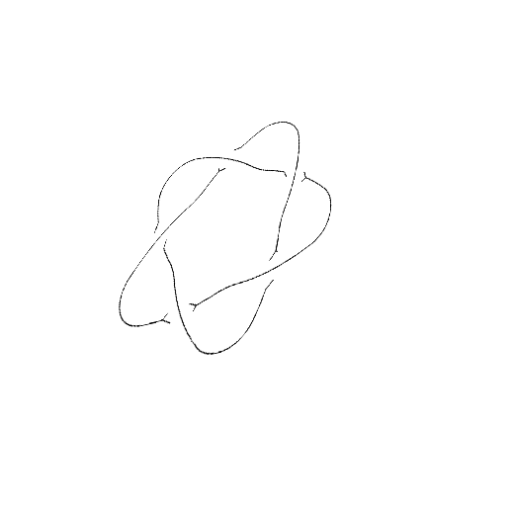
Crossing number: 5